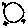
Label: moon